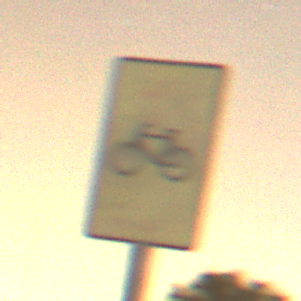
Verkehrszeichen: RadverkehrOhnePfeilsymbol
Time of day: Night
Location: Outdoor (Suburban)
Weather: Clear
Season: NotSpecified
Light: Artificial